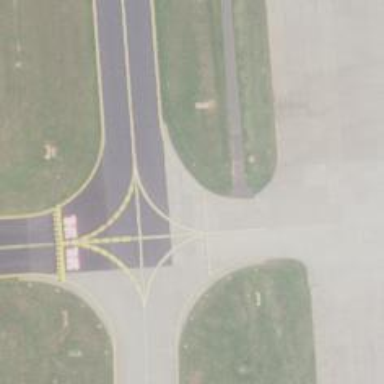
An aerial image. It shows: View of taxiway at the airport.